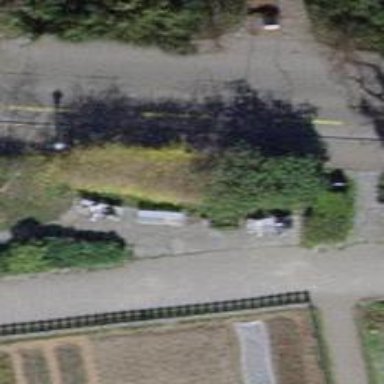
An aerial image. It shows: Bench for seating.